Current action and preconditions to check: trajectory_clear

Your task: For each precondition in the list above, predict whether it will hold at this action.

Consider the current scene as observed from the mobile robot's camera, and analyze the predicted future states of all dynamic agents (e.g., people, animals, vehicles, or any moving entities) within the NEXT SECOND.

IMPORTANT: Only answer "very likely" if you are absolutely certain—based on strong, clear evidence—that a dynamic agent will violate the precondition in the predicted future state. Do NOT answer "very likely" for unlikely, ambiguous, or low-probability risks.

Ask yourself for each precondition: Is there a high probability, with clear and convincing evidence, that the predicted future states of any dynamic agent will interfere with the predicted future state of the currently executing action within the NEXT SECOND, causing that precondition to fail?

Assess the risk level based on these predictions. Use "likely" or "very likely" if motions create a clear risk of interference.

Use "neutral" or "improbable" if agents are nearby but their predicted paths are clearly diverging or non-conflicting.

Failure Risk Categories: "very improbable", "improbable", "neutral", "likely", "very likely"

Answer Format: Output ONLY the probability_of_failure value from these categories: "very improbable", "improbable", "neutral", "likely", "very likely"

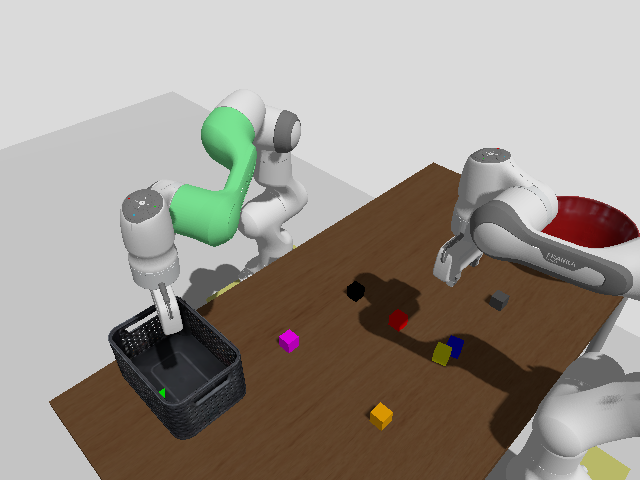

Answer: very improbable